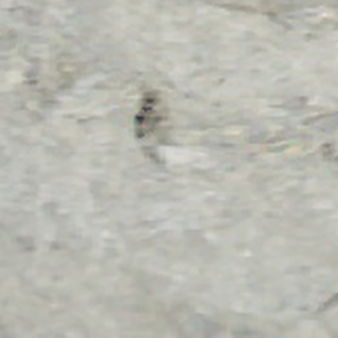
Label: other